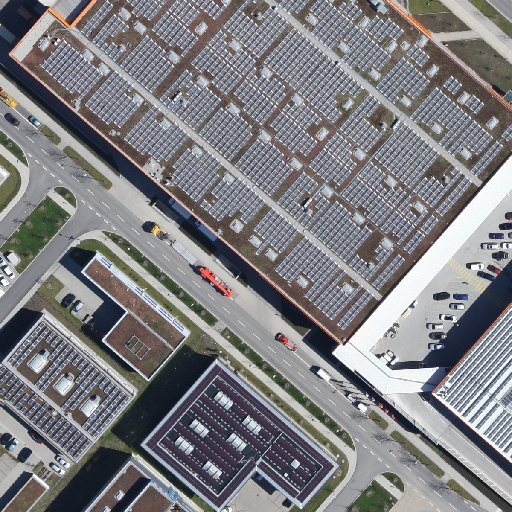
Referring expression: truck